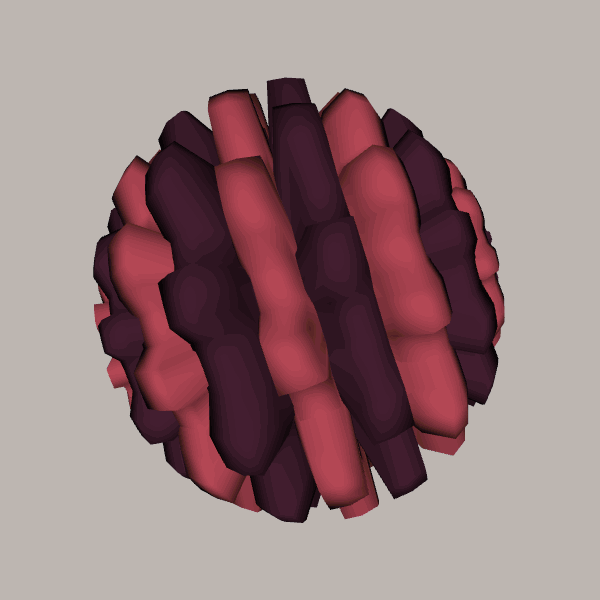
Background: light